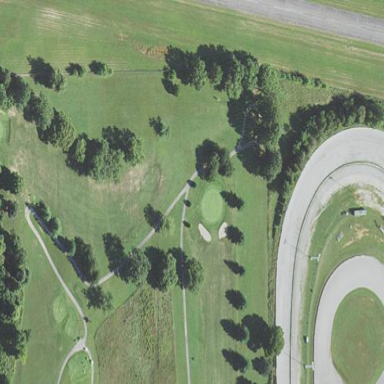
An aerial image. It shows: Grassy area designated as golf fairway.